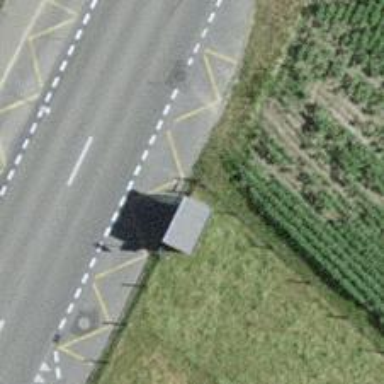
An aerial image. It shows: Bus stop with sheltered platform for public transport.